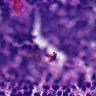
Metastatic tissue present: no